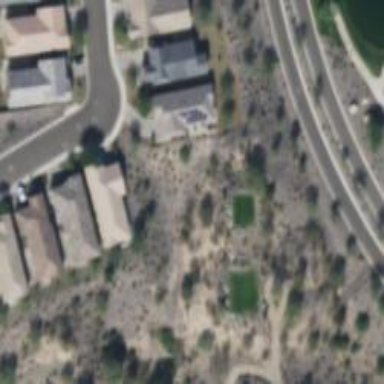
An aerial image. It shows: Golf tee on grassy land.